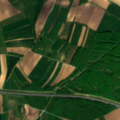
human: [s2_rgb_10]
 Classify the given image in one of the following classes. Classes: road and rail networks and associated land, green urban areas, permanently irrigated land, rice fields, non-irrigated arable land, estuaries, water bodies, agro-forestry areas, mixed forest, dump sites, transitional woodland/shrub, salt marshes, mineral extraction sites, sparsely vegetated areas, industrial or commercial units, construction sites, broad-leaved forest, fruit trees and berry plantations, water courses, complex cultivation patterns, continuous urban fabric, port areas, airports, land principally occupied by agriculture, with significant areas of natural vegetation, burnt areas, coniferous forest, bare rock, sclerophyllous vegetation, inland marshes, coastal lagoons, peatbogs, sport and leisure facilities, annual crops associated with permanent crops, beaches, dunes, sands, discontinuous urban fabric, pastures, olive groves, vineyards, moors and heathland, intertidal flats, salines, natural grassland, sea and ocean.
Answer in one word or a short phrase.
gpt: non-irrigated arable land, vineyards, land principally occupied by agriculture, with significant areas of natural vegetation, broad-leaved forest